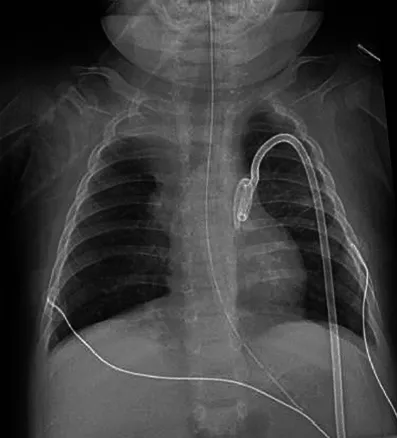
Chest radiograph. . Total recovery of the free air throughout the body due to drainage and tissue resorption.
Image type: radiology (x_ray)